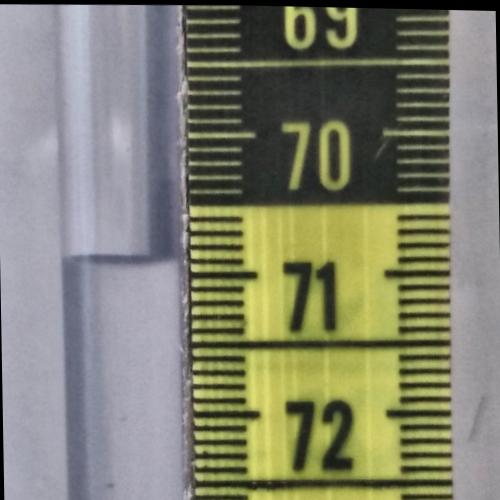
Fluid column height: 70.9 cm